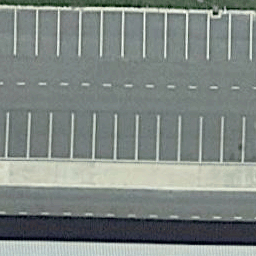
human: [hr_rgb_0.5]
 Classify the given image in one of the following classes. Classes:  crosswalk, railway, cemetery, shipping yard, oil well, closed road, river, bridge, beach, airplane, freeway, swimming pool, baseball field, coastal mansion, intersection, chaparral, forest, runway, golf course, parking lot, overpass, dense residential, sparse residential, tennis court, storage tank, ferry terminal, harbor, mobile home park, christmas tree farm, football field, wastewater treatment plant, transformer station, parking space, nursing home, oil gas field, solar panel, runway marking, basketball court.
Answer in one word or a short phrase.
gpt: parking space